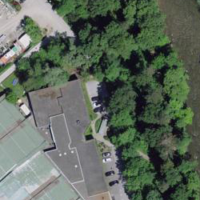
EUNIS habitat code: 53
Species observed at this site:
Lathyrus vernus